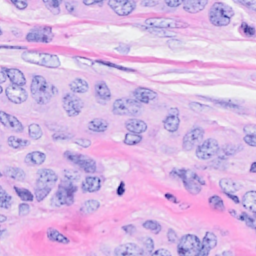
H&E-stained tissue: Breast